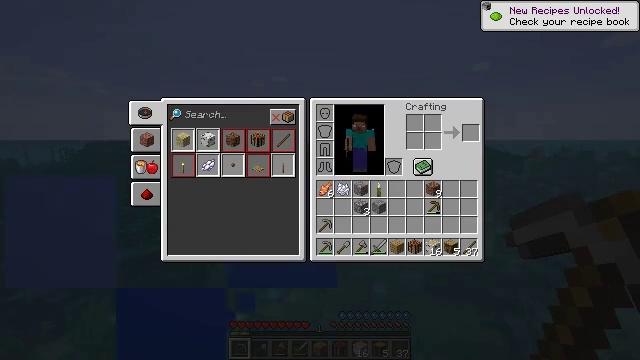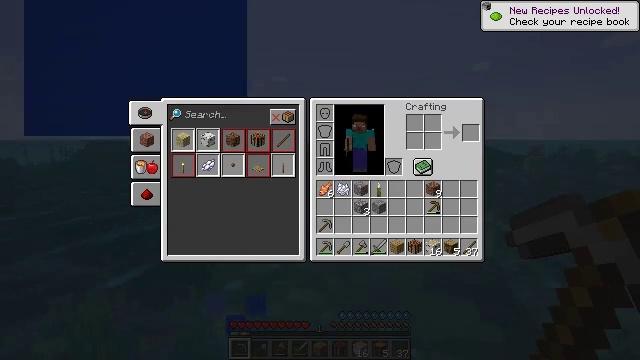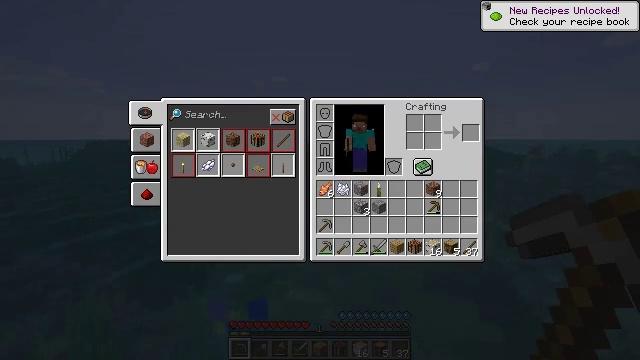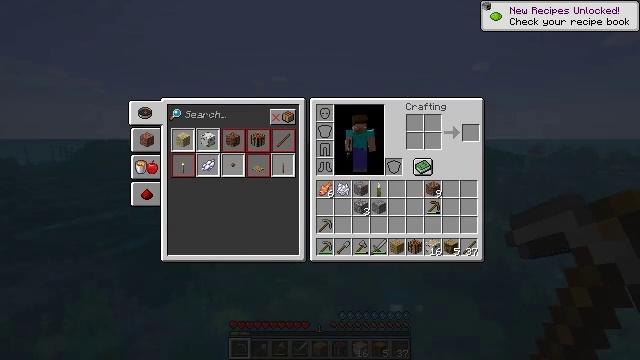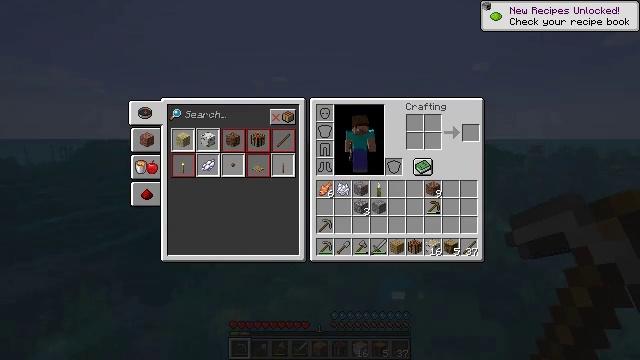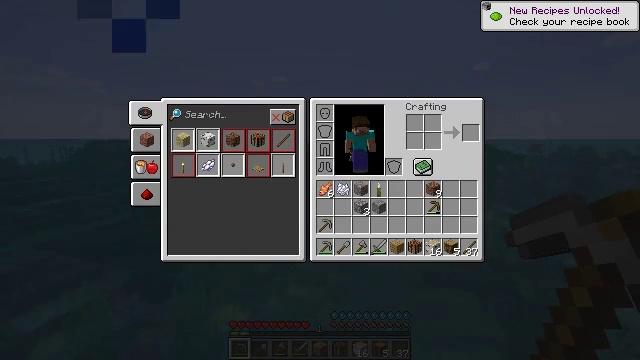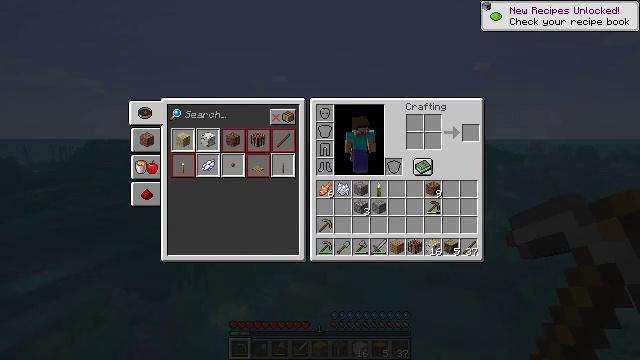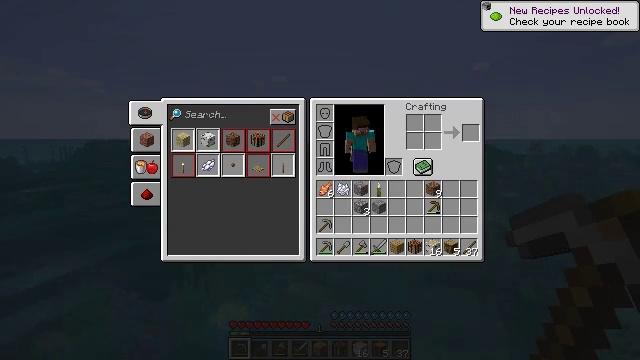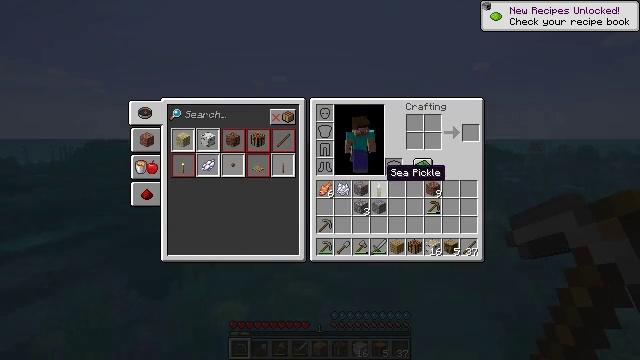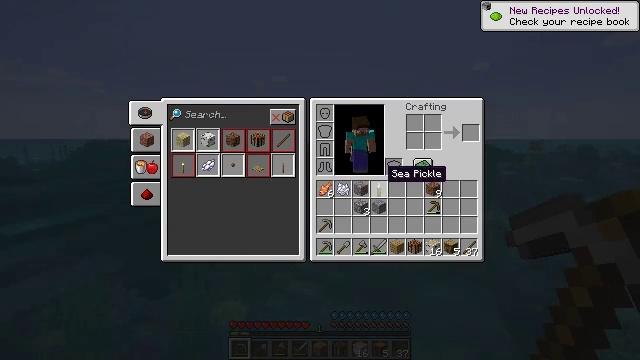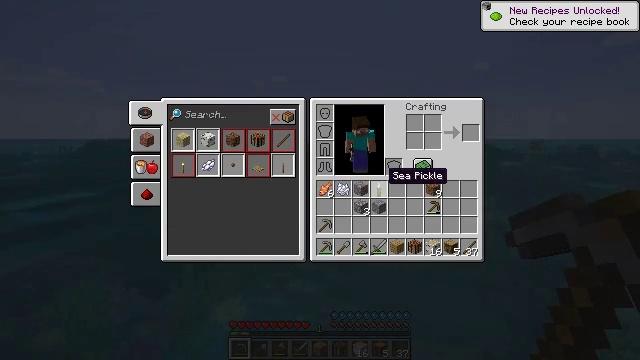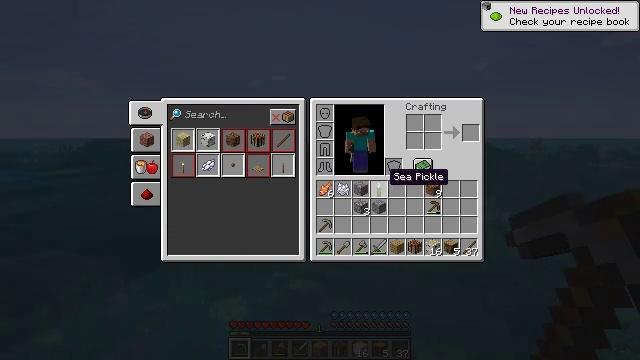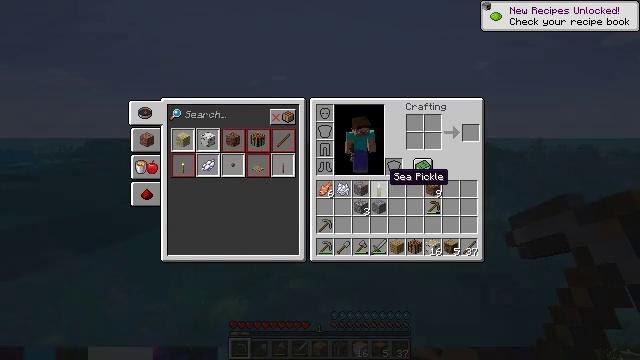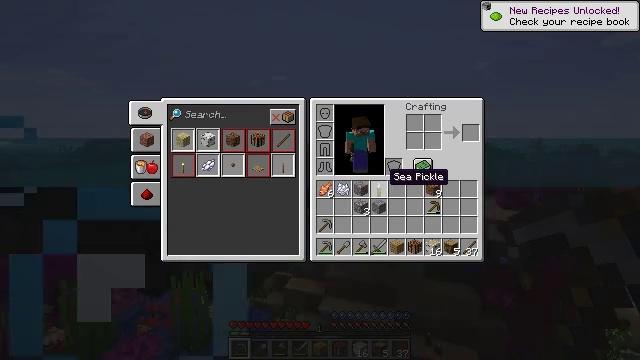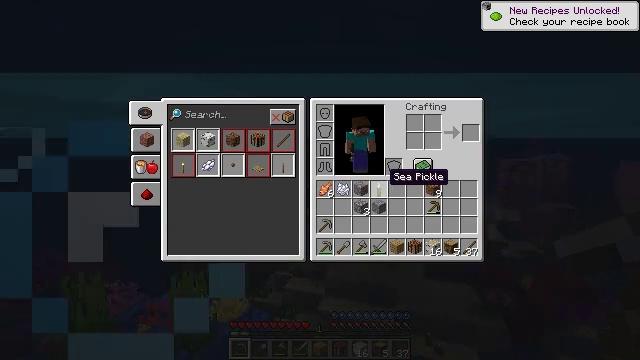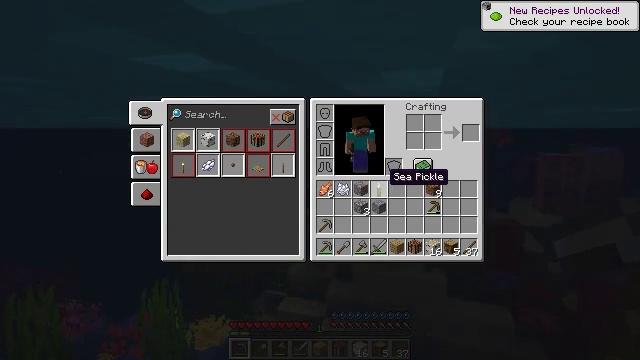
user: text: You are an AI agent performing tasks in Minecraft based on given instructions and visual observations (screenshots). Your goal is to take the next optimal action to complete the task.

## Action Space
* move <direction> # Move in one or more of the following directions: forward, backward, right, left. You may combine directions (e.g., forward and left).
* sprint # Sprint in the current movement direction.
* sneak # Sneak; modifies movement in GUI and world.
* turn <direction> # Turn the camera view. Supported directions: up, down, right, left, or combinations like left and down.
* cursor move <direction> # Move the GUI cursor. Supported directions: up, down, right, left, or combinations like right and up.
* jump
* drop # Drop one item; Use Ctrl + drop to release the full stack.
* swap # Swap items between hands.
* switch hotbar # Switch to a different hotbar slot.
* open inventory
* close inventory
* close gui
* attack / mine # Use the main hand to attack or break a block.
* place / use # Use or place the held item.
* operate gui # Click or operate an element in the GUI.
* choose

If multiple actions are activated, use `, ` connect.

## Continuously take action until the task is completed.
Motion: motion action
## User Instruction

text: Gather horn coral fan by holding left click.
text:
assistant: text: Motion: no_op
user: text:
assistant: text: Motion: cursor move right and down
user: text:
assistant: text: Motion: cursor move right and down
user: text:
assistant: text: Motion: cursor move down
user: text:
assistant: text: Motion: no_op
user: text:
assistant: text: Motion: no_op
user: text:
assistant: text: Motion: no_op
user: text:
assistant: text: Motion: no_op
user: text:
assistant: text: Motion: no_op
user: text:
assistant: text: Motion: no_op
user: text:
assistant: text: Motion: no_op
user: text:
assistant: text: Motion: no_op
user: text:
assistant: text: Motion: no_op
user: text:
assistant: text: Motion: no_op
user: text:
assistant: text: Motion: no_op
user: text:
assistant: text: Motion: no_op
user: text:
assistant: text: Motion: no_op
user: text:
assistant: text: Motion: no_op
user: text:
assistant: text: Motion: no_op
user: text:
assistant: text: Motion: no_op
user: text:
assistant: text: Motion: no_op
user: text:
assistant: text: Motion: no_op
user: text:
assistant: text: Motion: no_op
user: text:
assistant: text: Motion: no_op
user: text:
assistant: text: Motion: no_op
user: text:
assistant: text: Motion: no_op
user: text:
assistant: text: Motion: no_op
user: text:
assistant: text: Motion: no_op
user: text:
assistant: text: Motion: turn right and down
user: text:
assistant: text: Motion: turn right and down